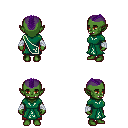
a pixel art fantasy rpg character, female body template, orc, green skin, sash dress, red pants, purple short mohawk hairstyle, white cloth bandages, four views (front, back, left, right), 2x2 character sprite sheet, small pixel art, hard edges, no anti-aliasing